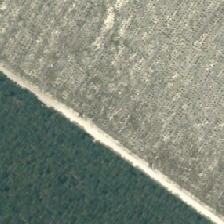
Land cover: harvested_forest